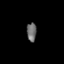
Tissue: lung
Cell type: Epithelial cells
Senescence score: 0.1899
Nuclear area (px): 176
Mean DAPI intensity: 108.108